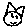
Label: cat